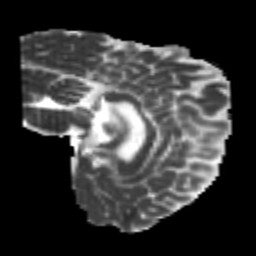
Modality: MD
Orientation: sagittal
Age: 24
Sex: male
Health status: healthy
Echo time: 0.074 s